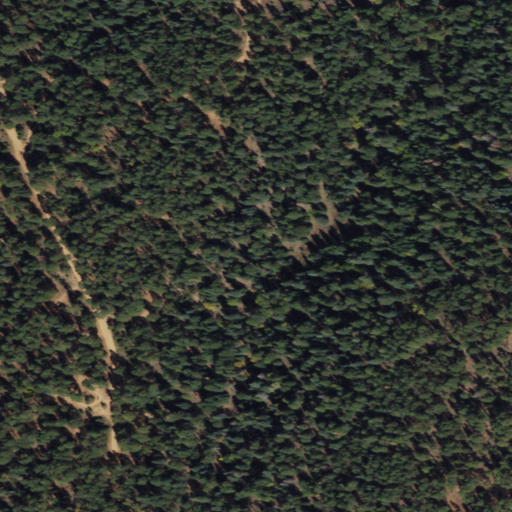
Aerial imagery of ridge(s) in Arizona named Bear Beaver Ridge containing only evergreen forest